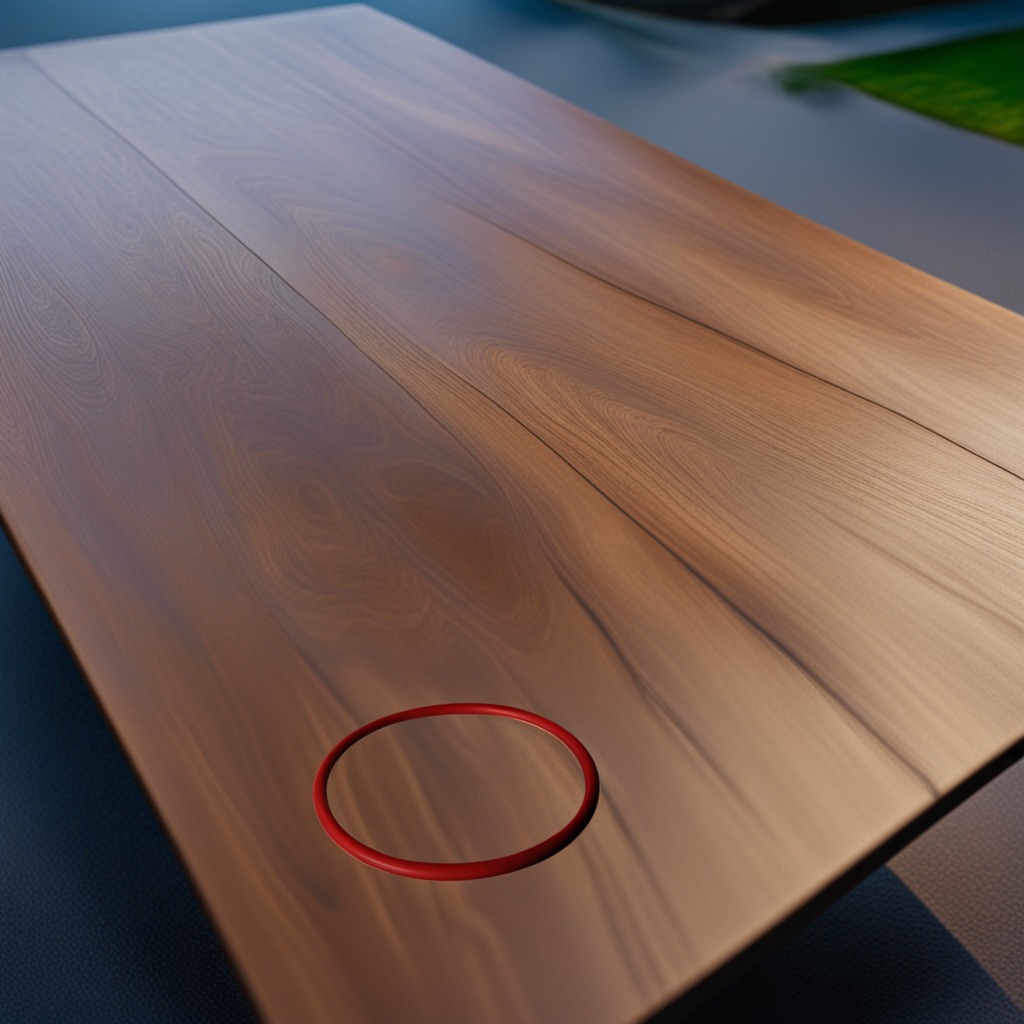
A rubber O-ring lies on the table with faint burn marks in a small garage at twilight.